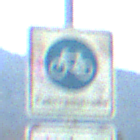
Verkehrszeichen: BeginnFahrradstrasse
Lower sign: BesondereFahrzeugeUndTransportgueter5
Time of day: MorningAfternoon
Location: Outdoor (Nature)
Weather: PartlyCloudy
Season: NotSpecified
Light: Natural